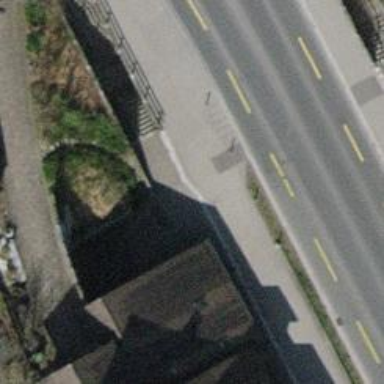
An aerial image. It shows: Road with steps.